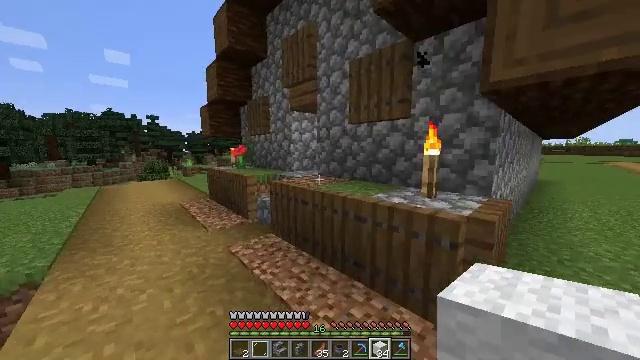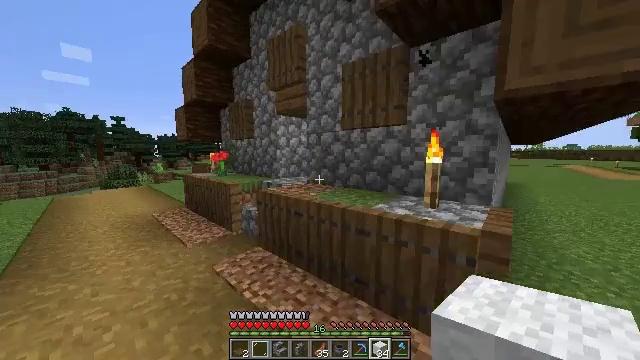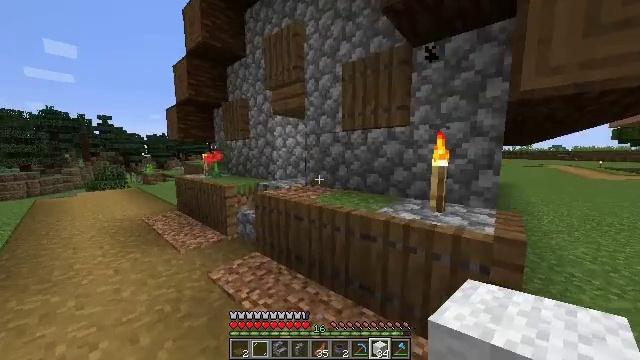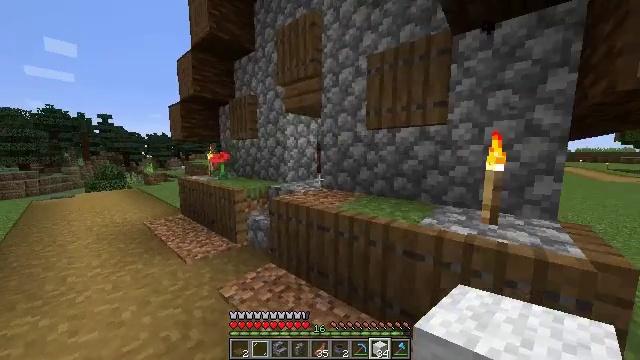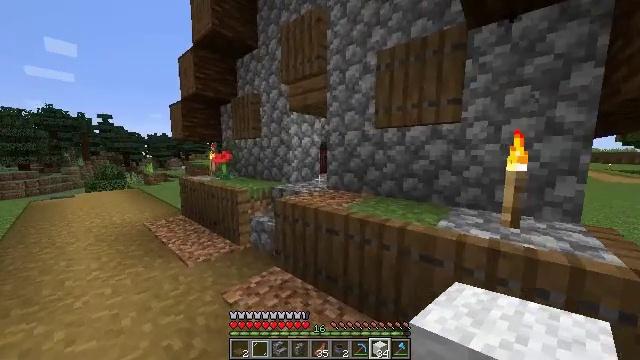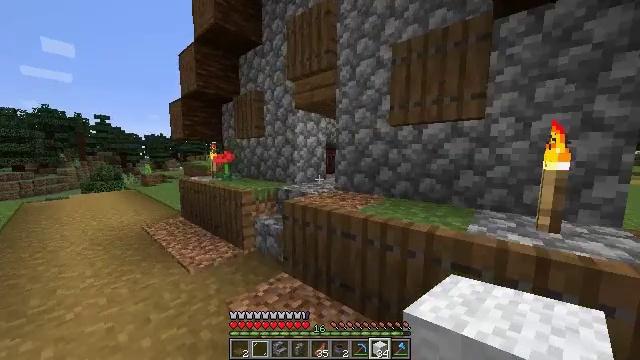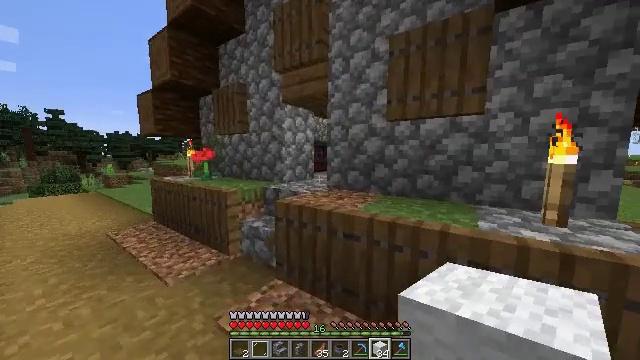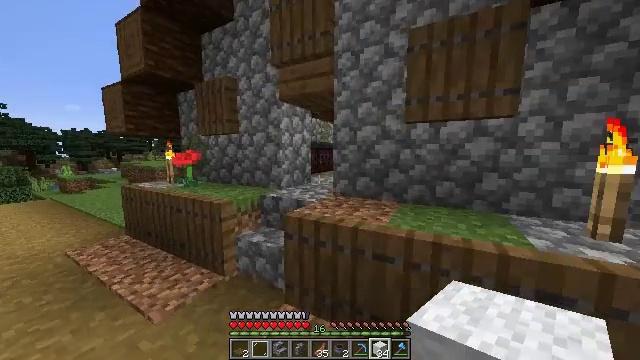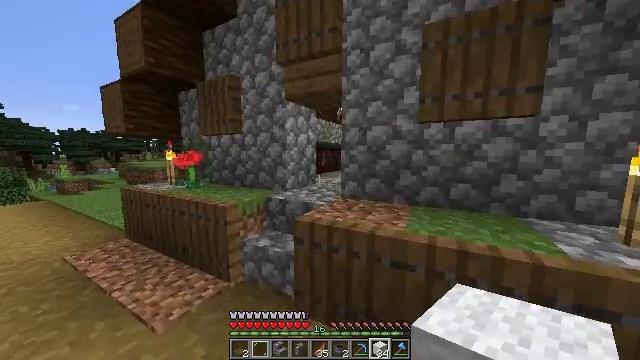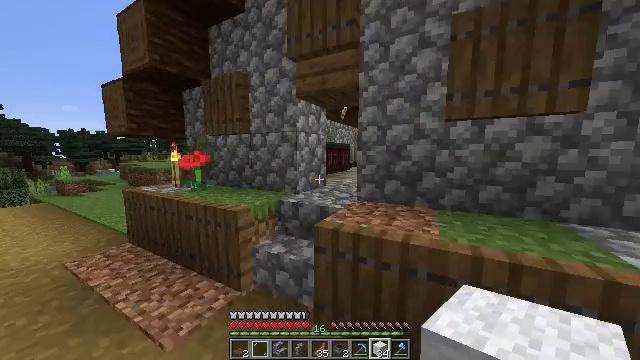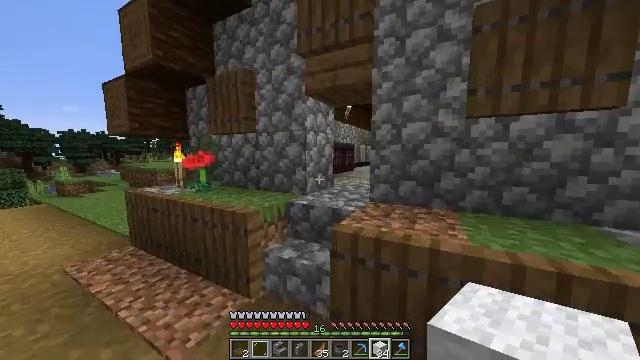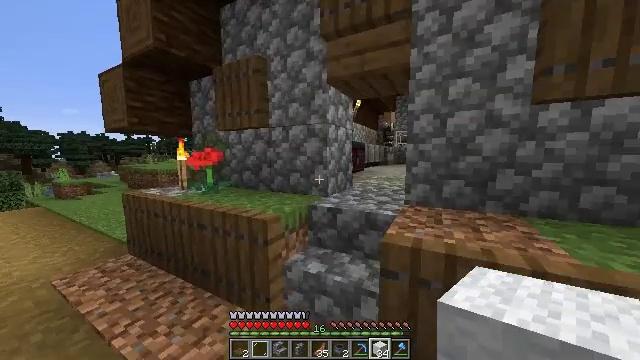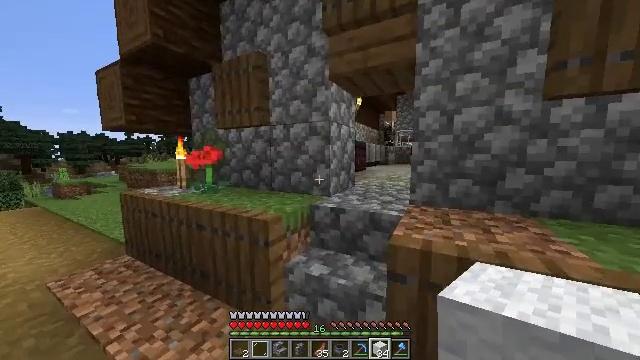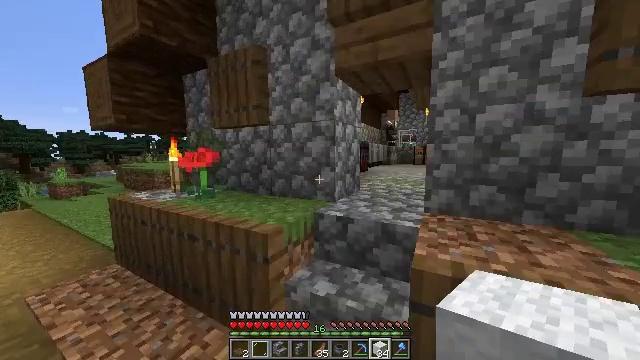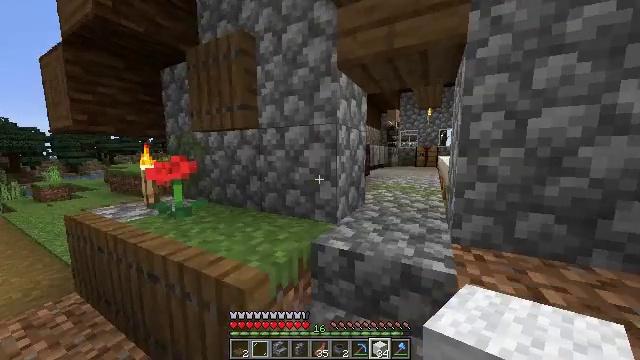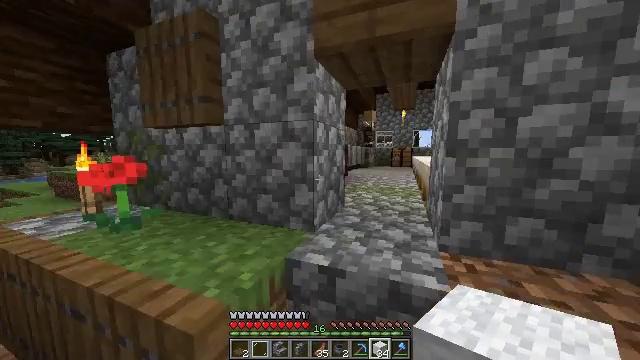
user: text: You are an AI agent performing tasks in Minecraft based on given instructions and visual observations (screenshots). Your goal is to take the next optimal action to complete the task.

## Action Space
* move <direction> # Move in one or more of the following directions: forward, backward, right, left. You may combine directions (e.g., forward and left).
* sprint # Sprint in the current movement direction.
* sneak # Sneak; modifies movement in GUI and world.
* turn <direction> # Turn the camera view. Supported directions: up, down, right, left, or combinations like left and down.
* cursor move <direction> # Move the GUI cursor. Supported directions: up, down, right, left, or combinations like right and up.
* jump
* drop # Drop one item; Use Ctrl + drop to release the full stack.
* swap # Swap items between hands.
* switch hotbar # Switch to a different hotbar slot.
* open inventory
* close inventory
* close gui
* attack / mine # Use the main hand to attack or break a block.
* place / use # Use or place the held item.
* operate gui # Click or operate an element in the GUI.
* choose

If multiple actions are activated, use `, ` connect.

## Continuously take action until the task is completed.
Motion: motion action
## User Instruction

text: Craft a minecart using five iron ingots.
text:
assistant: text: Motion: move forward and move left, turn right and up
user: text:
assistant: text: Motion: move forward and move left, turn right
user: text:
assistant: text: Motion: move forward and move left
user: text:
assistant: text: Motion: move forward and move left
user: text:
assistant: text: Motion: move forward and move left
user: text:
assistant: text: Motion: move forward and move left, turn right
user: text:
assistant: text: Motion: move forward and move left, turn right
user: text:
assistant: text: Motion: move forward and move left
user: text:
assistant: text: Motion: move forward and move left
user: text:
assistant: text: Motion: move forward and move left
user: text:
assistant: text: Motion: move forward
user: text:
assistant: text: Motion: move forward
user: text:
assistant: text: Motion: move forward
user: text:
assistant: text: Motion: move forward
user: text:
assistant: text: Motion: move forward, turn right
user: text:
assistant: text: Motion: move forward, turn right
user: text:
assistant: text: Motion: move forward, turn right
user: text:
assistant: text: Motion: move forward
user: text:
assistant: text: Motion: move forward, turn right
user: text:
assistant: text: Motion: move forward, turn right and up
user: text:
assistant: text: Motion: move forward
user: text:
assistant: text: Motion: move forward
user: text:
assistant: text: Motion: move forward
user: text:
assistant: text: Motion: move forward
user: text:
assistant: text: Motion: move forward, sneak
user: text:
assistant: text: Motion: move forward, sneak
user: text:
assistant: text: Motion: move forward, sneak, turn down
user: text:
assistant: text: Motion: move forward, sneak, turn down
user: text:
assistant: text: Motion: move forward, sneak, turn left and down
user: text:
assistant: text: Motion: move forward, sneak, turn left and down